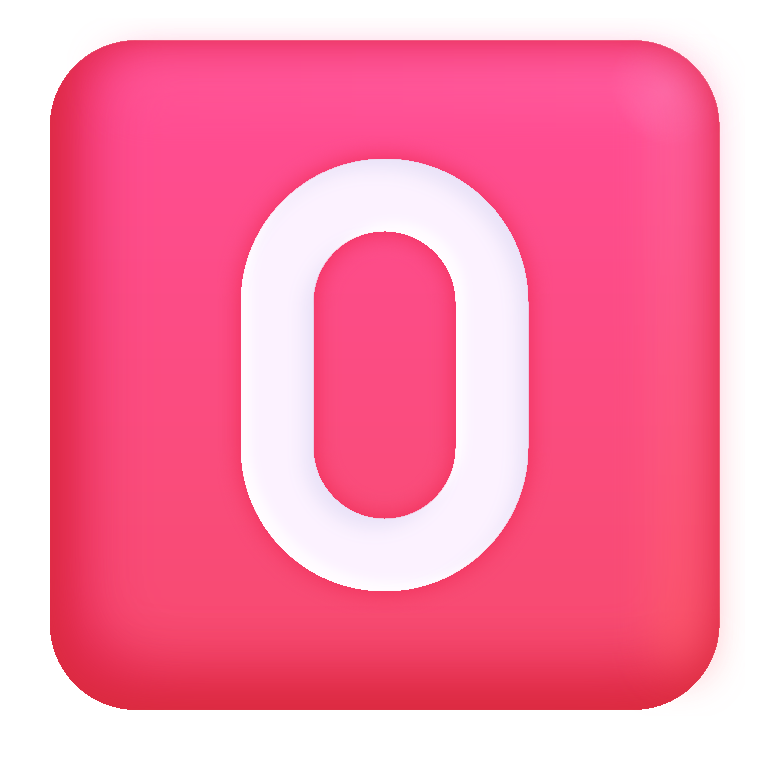
o button (blood type) color